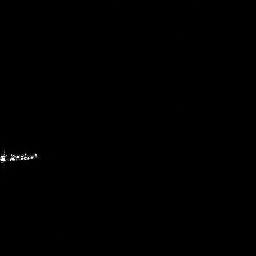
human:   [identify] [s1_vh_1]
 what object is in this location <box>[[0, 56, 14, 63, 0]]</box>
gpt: <ref>1 medium ship at the left</ref>